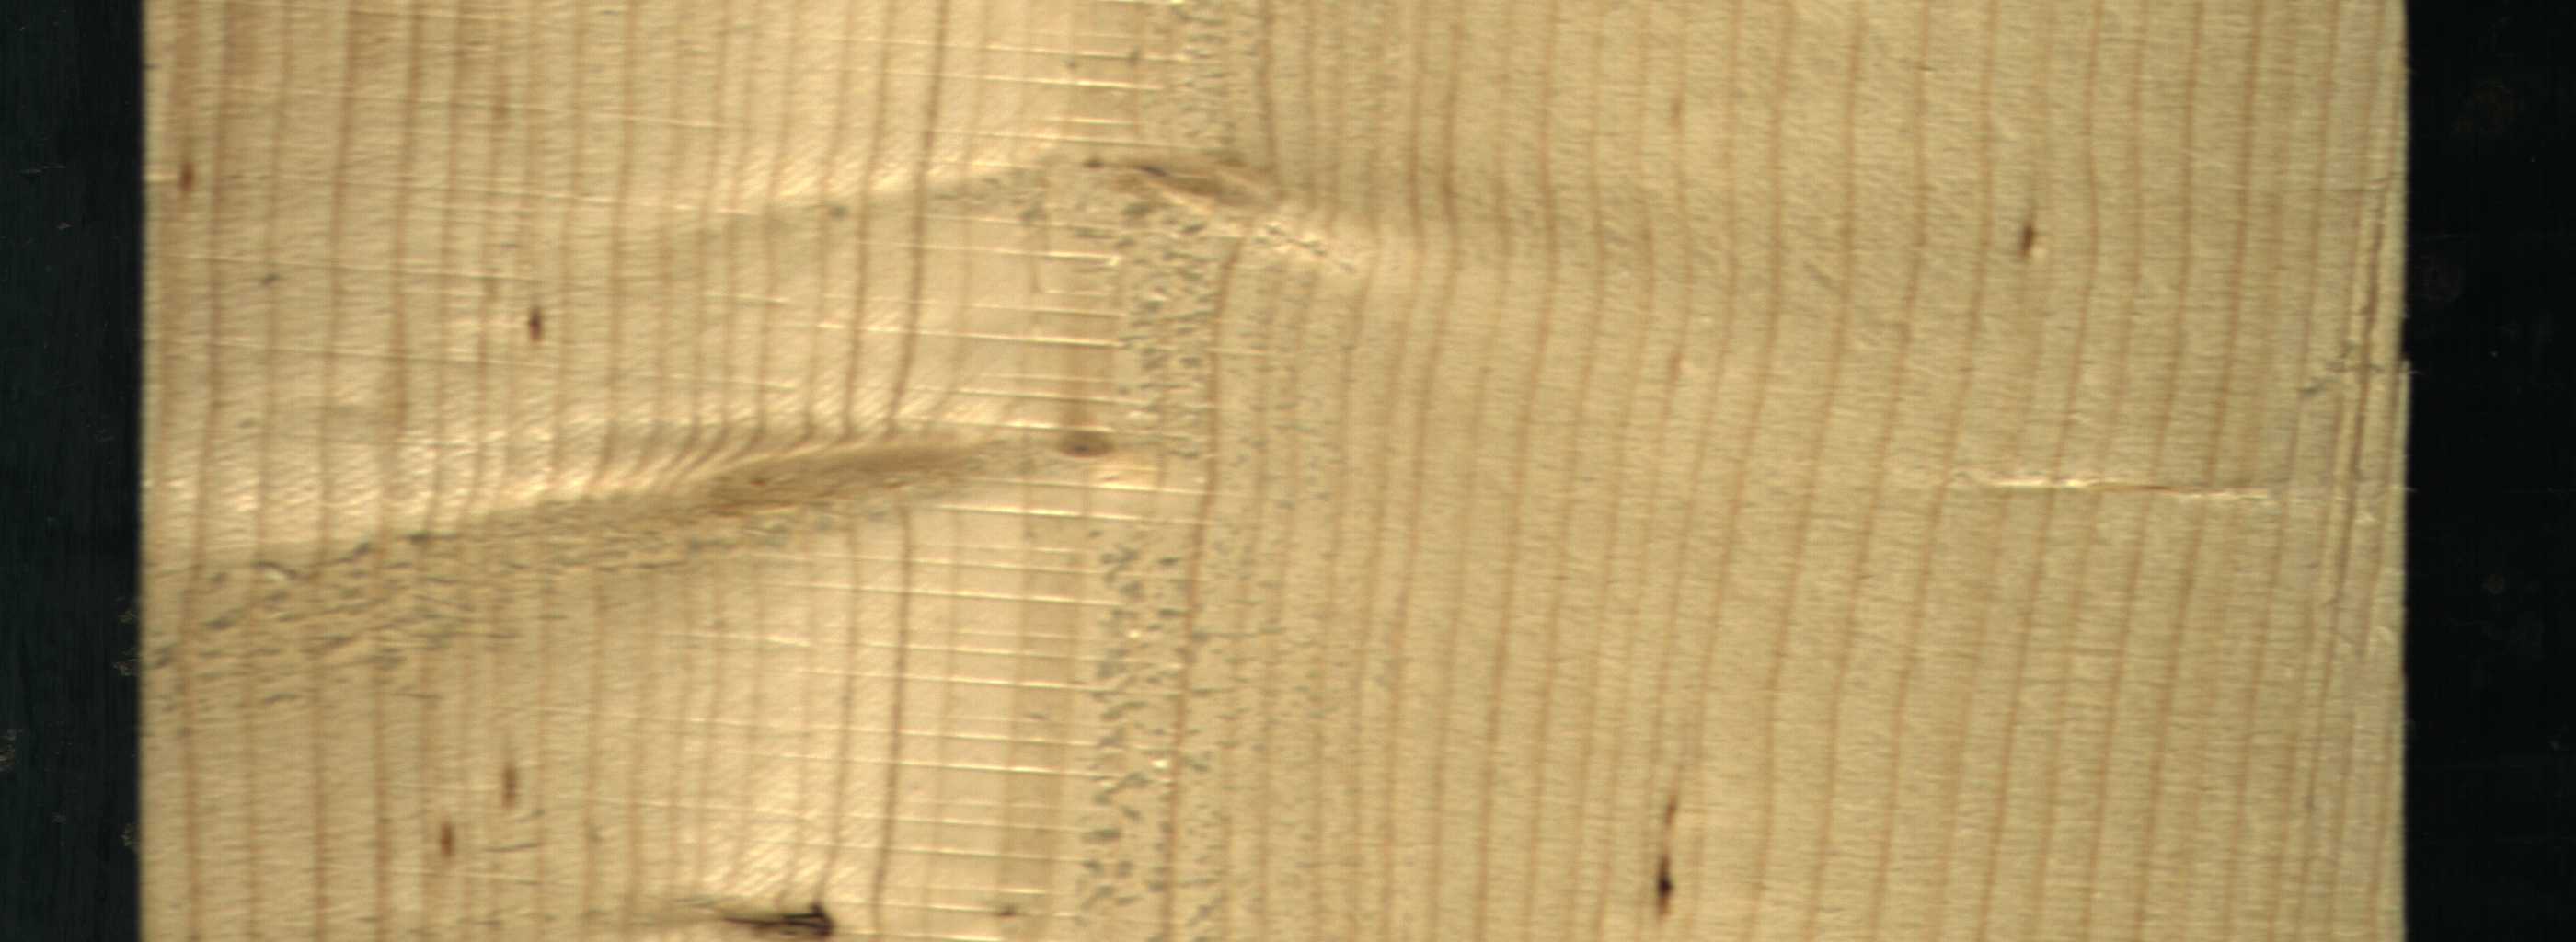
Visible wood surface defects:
Dead_Knot
Live_Knot
Live_Knot